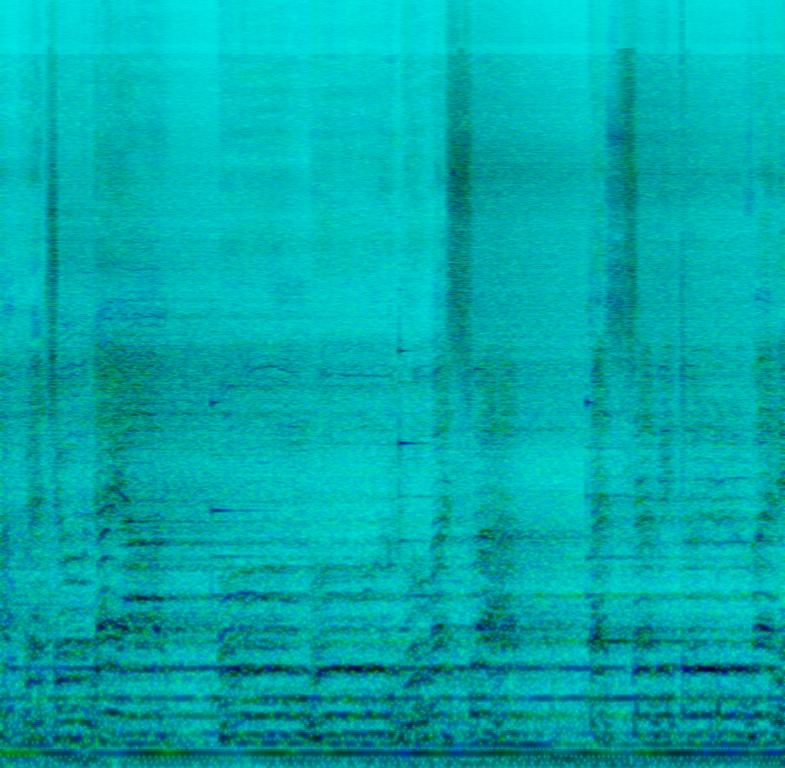
A lot of male voices are chanting a mantra. Their voices reach from the low register up to the mid range. A drone pad sound is panned to the right side of the speakers along with a pluck playing single notes on top. The voices are also spread along the speakers and the whole recording is full of big reverb and a little bit of reverb. This song may be played while meditating or in an epic, heroic movie scene.